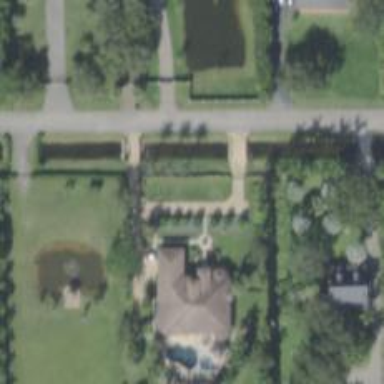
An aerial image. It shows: Driveway that functions as bridge.